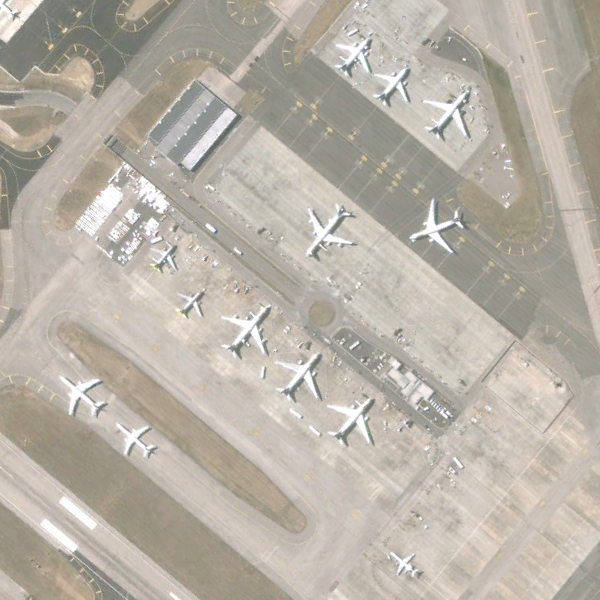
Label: Airport